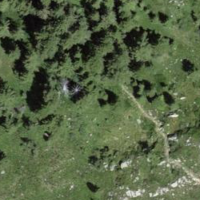
EUNIS habitat code: 32
Species observed at this site:
Fagus sylvatica